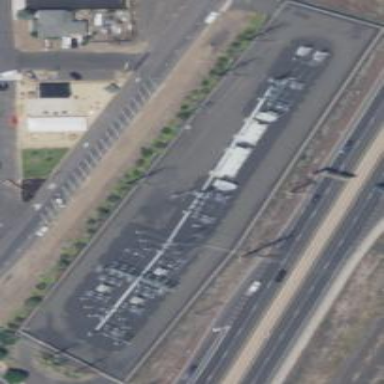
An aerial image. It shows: Power substation.